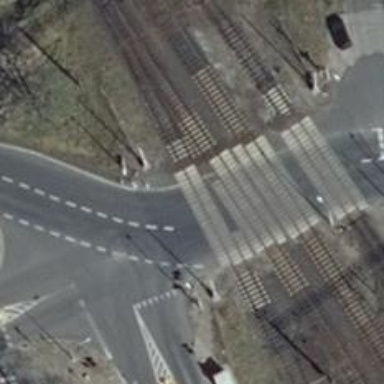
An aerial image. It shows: Level crossing with double half barrier.